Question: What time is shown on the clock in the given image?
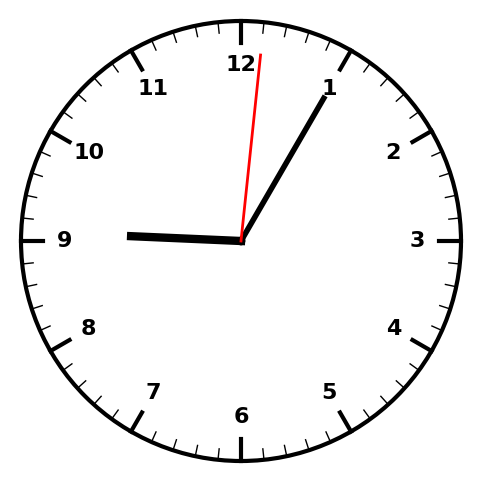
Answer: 09:05:01